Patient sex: F
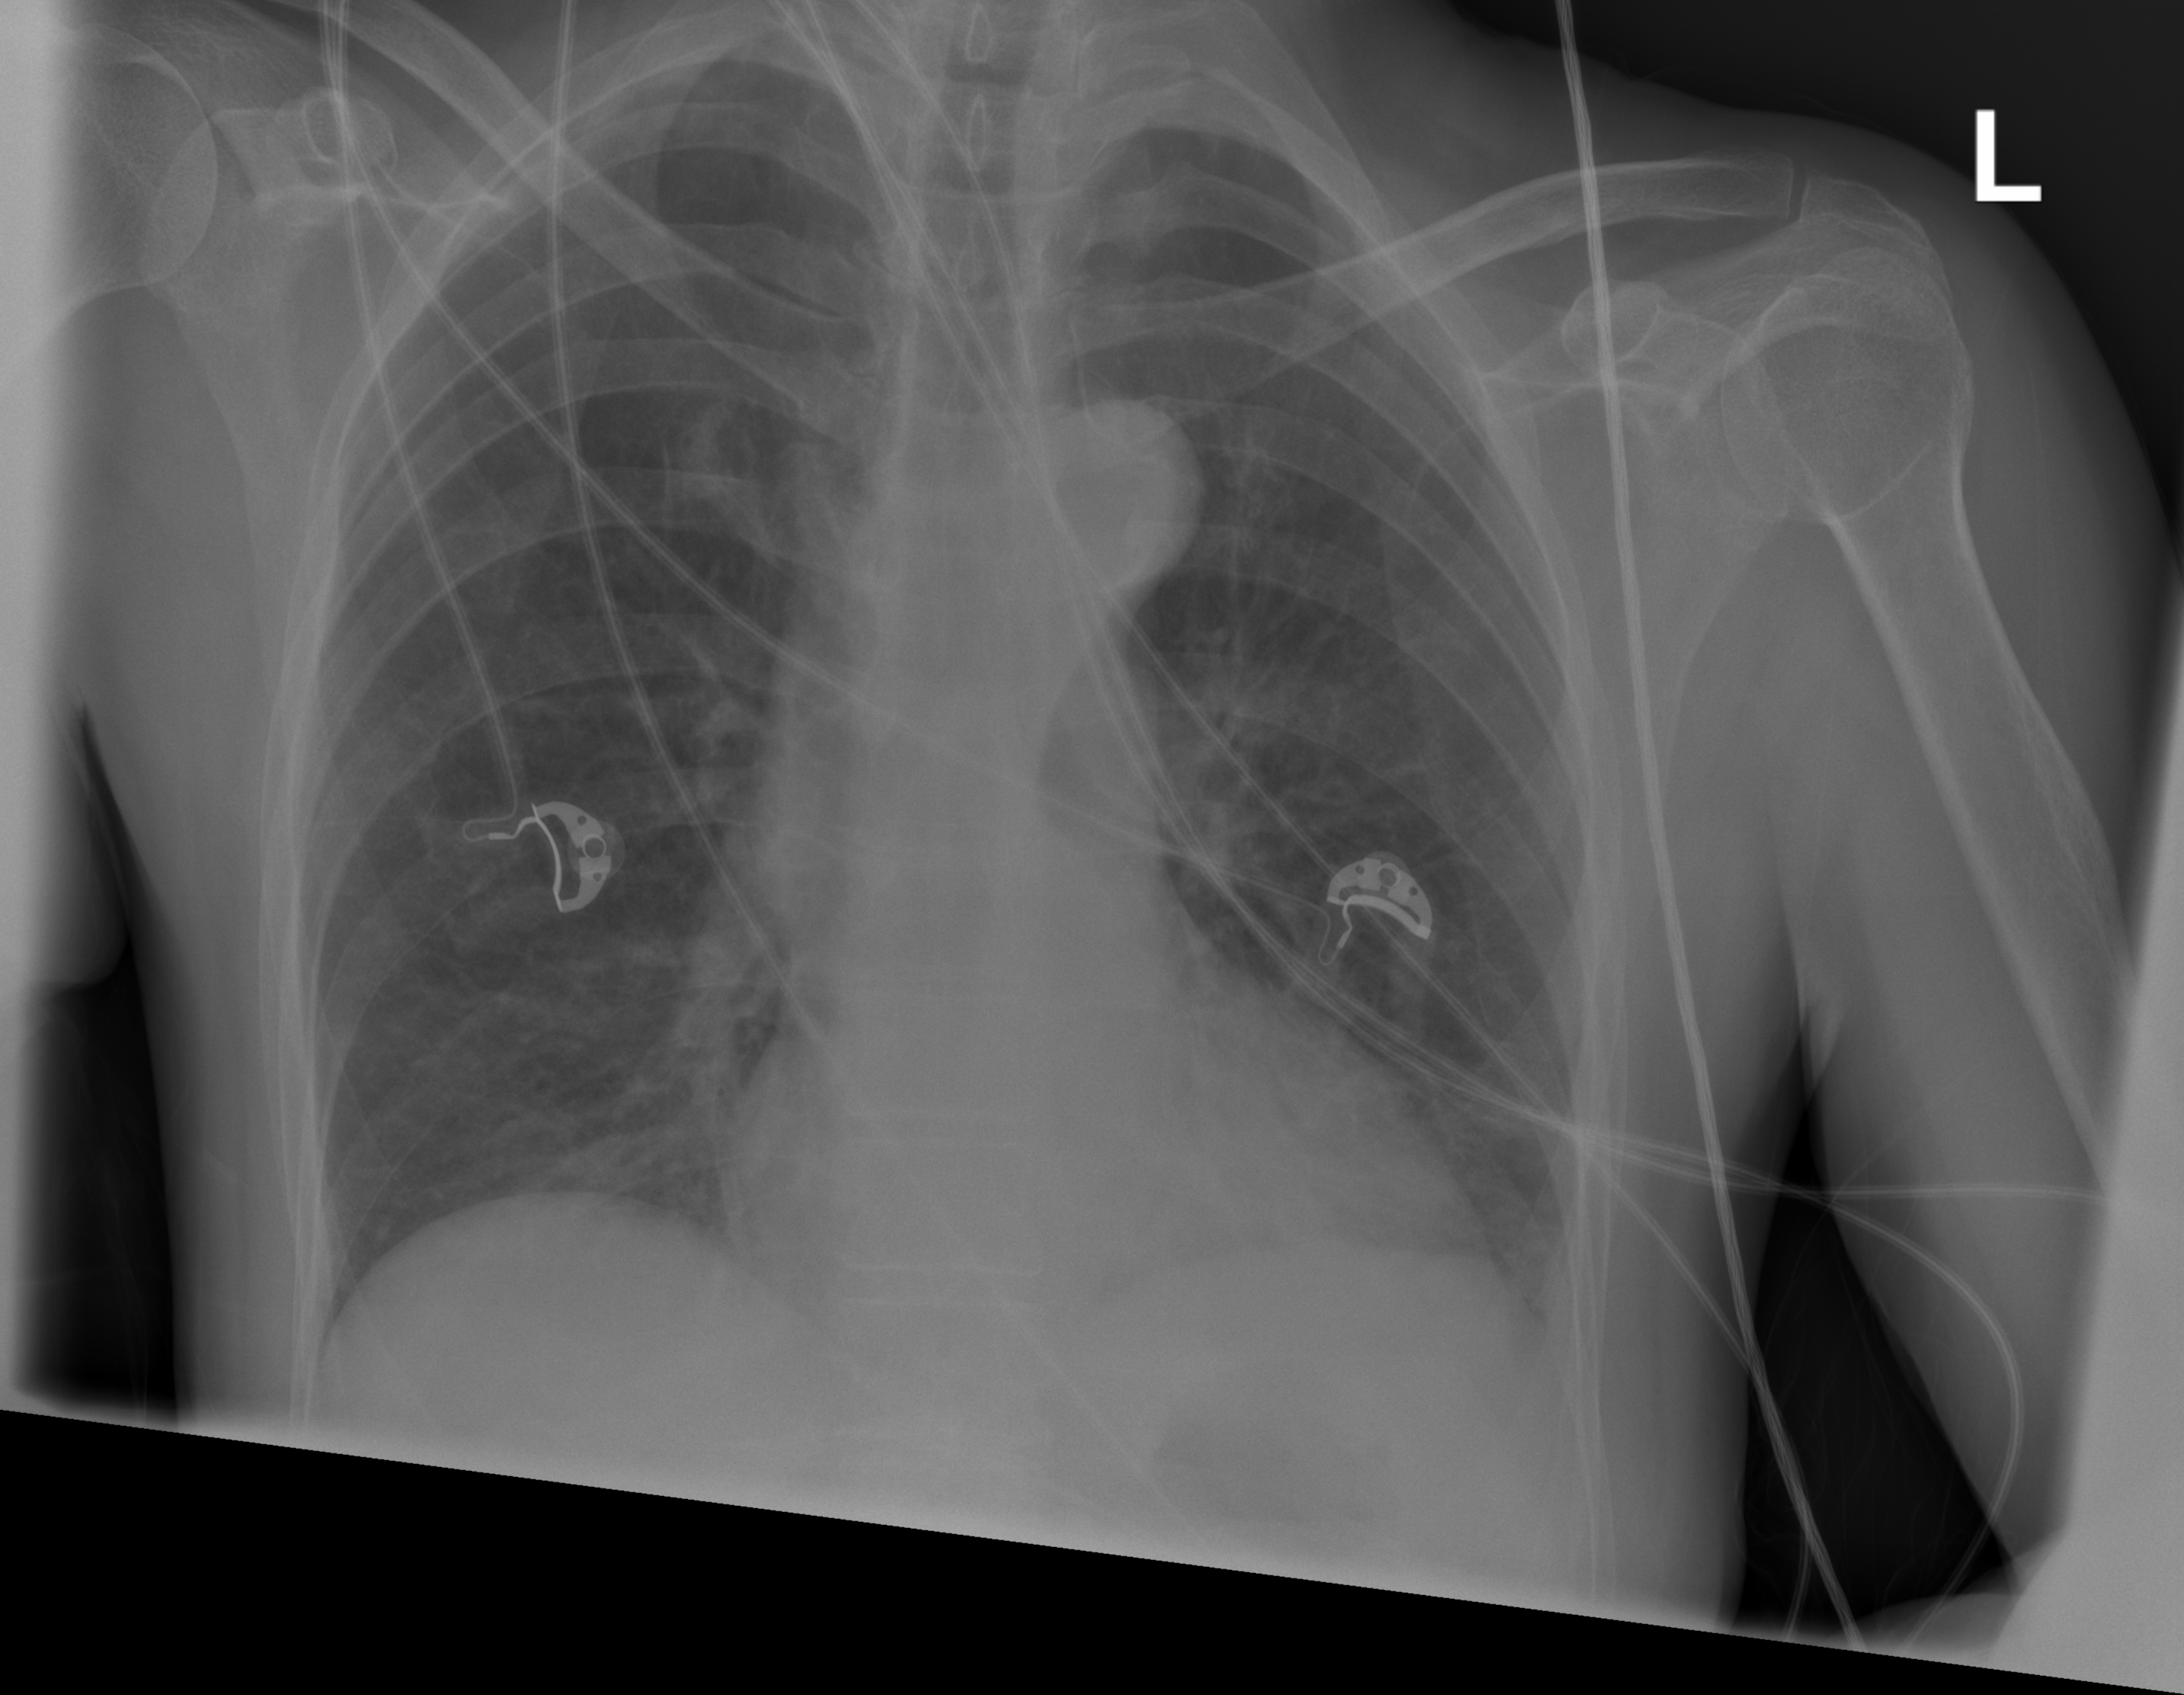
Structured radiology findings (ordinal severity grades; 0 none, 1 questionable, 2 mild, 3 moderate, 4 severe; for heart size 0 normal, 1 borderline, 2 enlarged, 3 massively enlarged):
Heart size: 0
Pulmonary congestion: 0
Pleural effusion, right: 0
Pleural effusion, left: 0
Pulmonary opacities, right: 0
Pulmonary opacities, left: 0
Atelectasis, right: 2
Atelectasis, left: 0